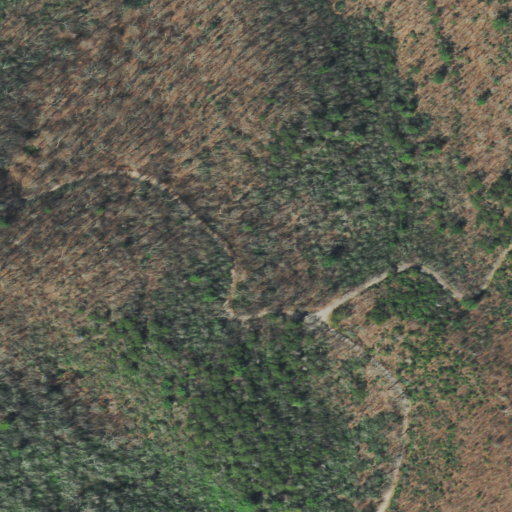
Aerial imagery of gap in Tennessee named Cold Spring Gap containing deciduous forest, mixed forest, open development, and evergreen forest